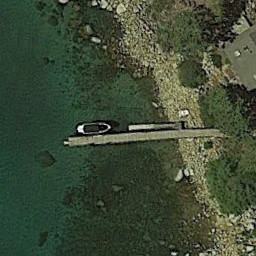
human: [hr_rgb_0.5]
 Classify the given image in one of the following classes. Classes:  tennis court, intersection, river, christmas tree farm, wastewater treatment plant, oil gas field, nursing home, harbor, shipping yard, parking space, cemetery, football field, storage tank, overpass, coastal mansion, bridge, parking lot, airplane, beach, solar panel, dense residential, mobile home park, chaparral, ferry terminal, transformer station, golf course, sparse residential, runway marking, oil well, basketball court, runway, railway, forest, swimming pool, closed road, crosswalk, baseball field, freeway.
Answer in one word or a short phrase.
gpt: ferry terminal